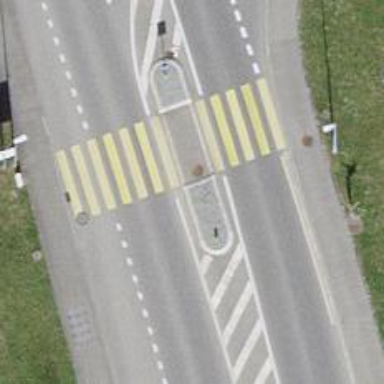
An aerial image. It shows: Uncontrolled zebra crossing with pedestrian island.